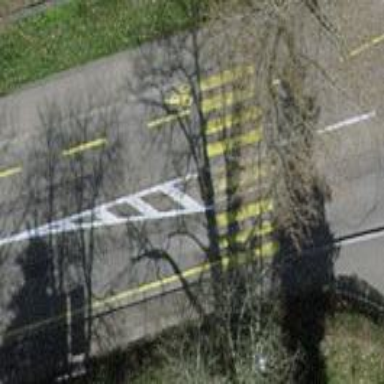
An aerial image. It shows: Uncontrolled crossing with central island on the road.